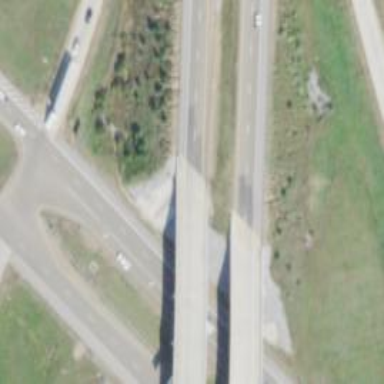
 designated as trunk highway. It is dual carriageway."